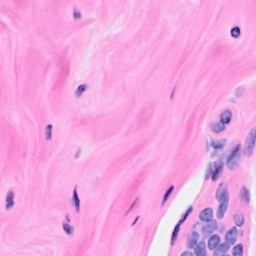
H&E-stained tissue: Breast